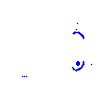
Particle: proton